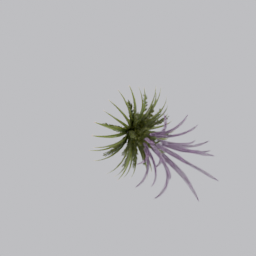
Label: nature